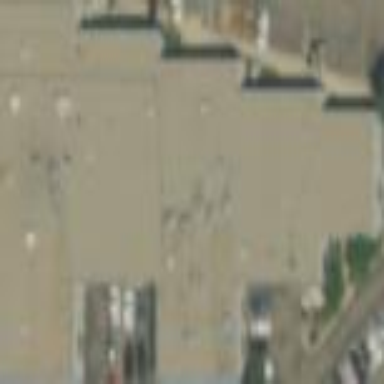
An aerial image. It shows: Retail building.